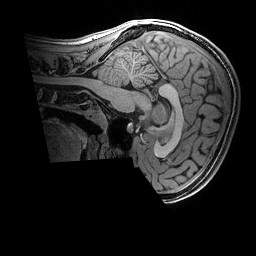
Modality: T1w
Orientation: sagittal
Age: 18
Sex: female
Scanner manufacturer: ge
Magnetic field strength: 3 T
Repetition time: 0.007 s
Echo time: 0.00342 s